Field crop: maize
Growth stage: 2
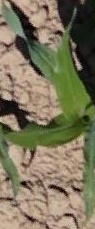
Species: maize